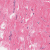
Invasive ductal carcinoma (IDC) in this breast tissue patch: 0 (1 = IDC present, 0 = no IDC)